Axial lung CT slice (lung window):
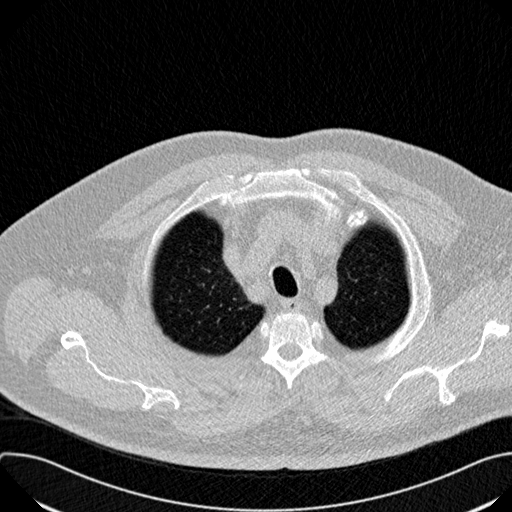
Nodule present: no